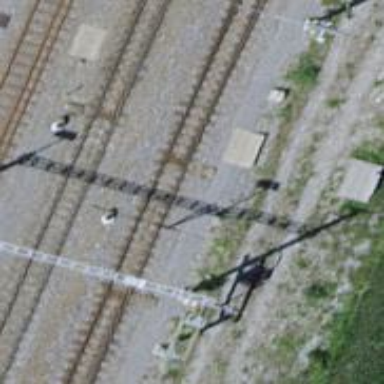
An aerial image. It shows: Railway switch.